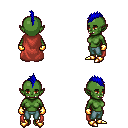
a pixel art fantasy rpg character, female body template, orc, green skin, maroon cape, teal pants, blue mohawk hairstyle, gold gloves, gold boots, four views (front, back, left, right), 2x2 character sprite sheet, small pixel art, hard edges, no anti-aliasing